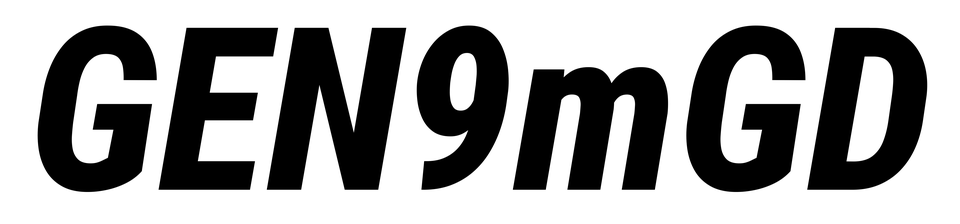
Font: Roboto-Italic_Condensed_ExtraBold_Italic